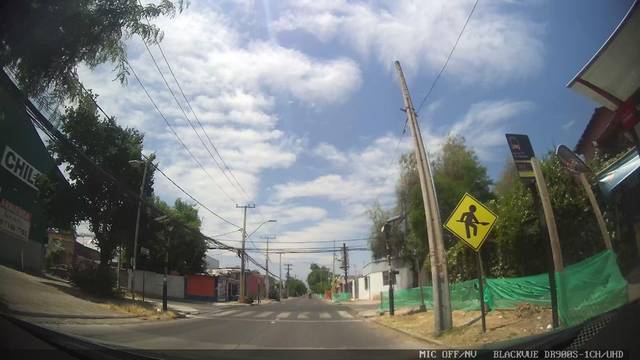
Region: Chile
Coordinates: -33.494, -70.646